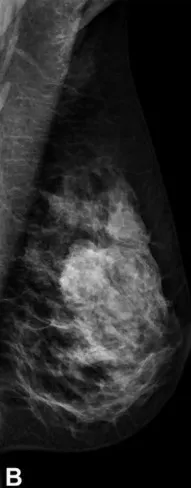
Mammography in craniocaudal.
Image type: radiology (x_ray)